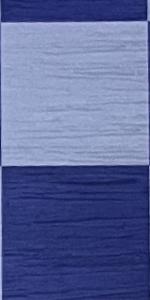
Label: Empty